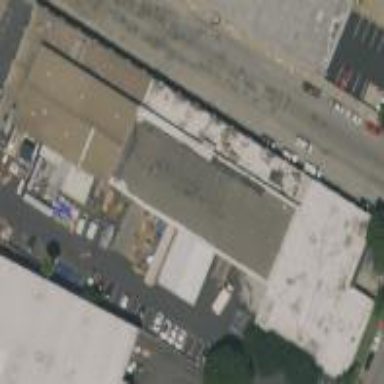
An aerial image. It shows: Industrial building.